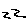
Label: zigzag